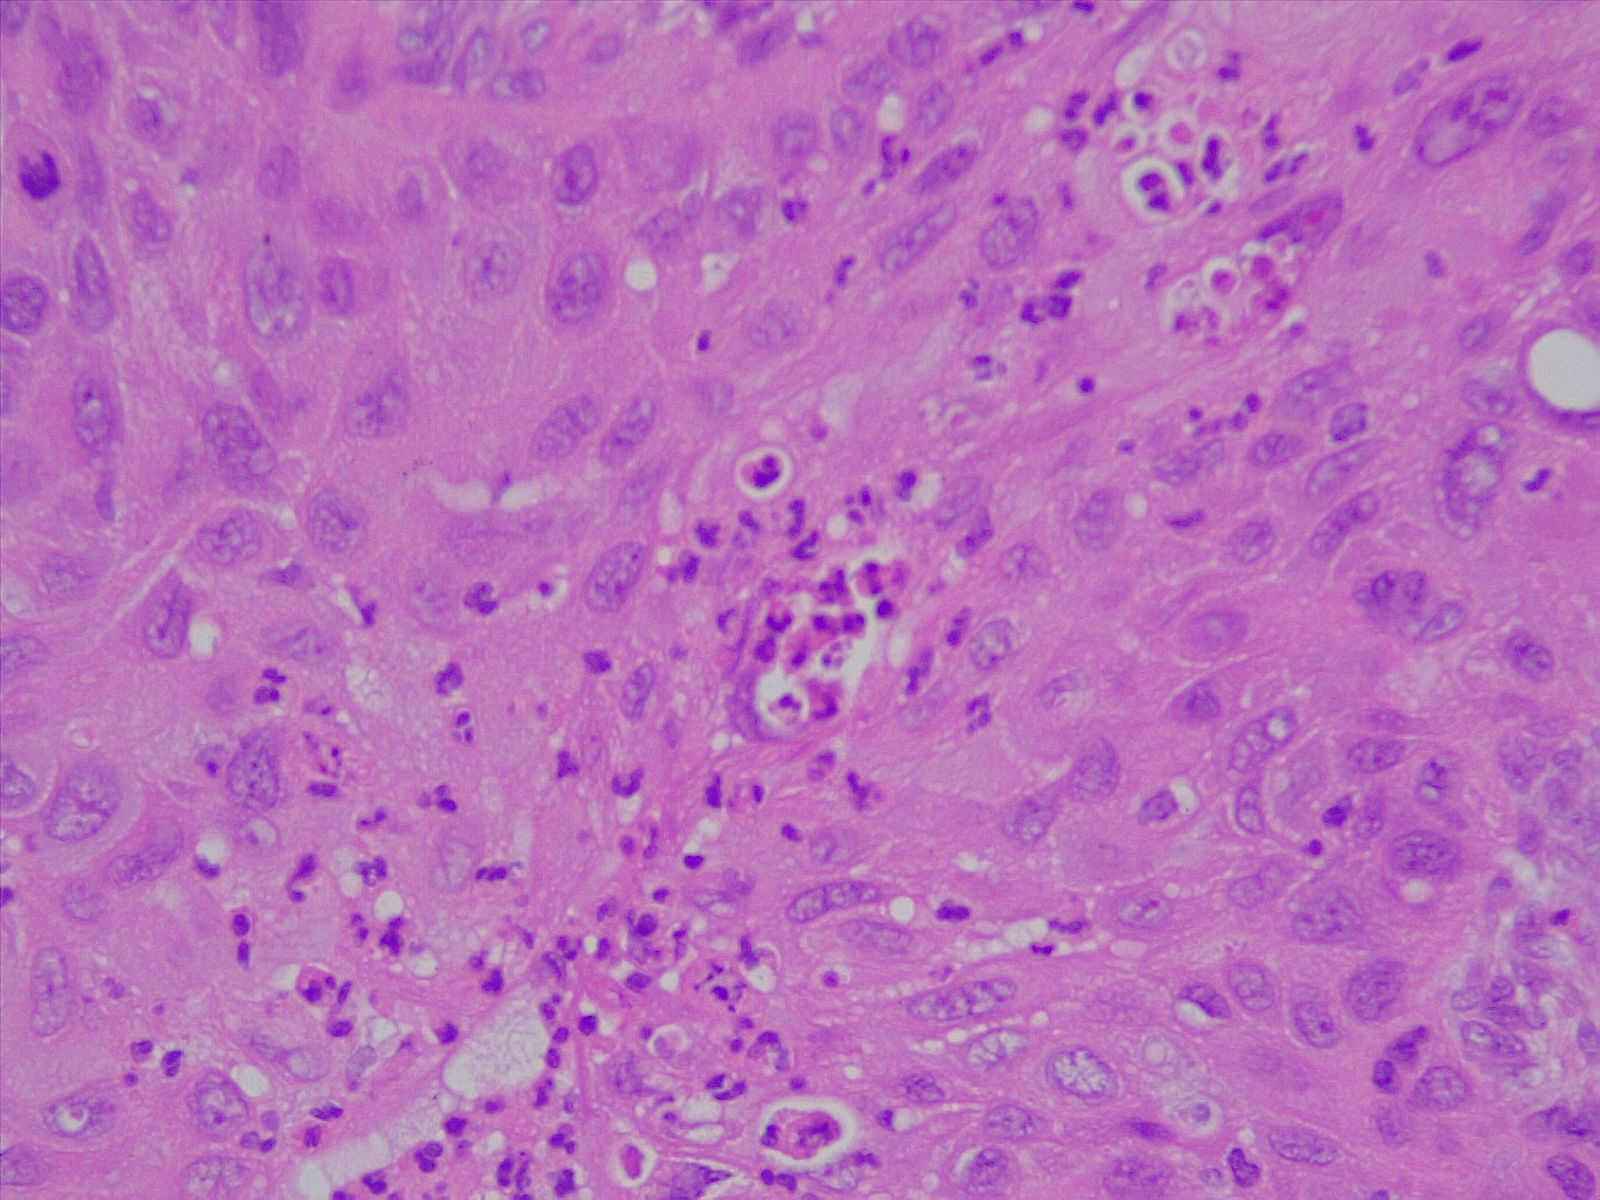
Label: lung squamous cell carcinoma, well differentiated